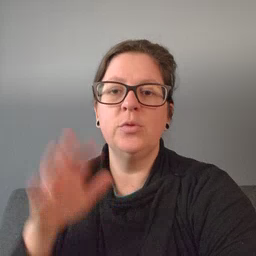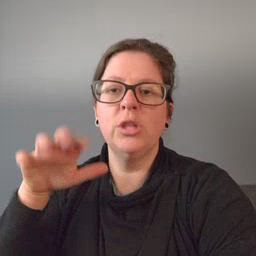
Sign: rain